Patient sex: M
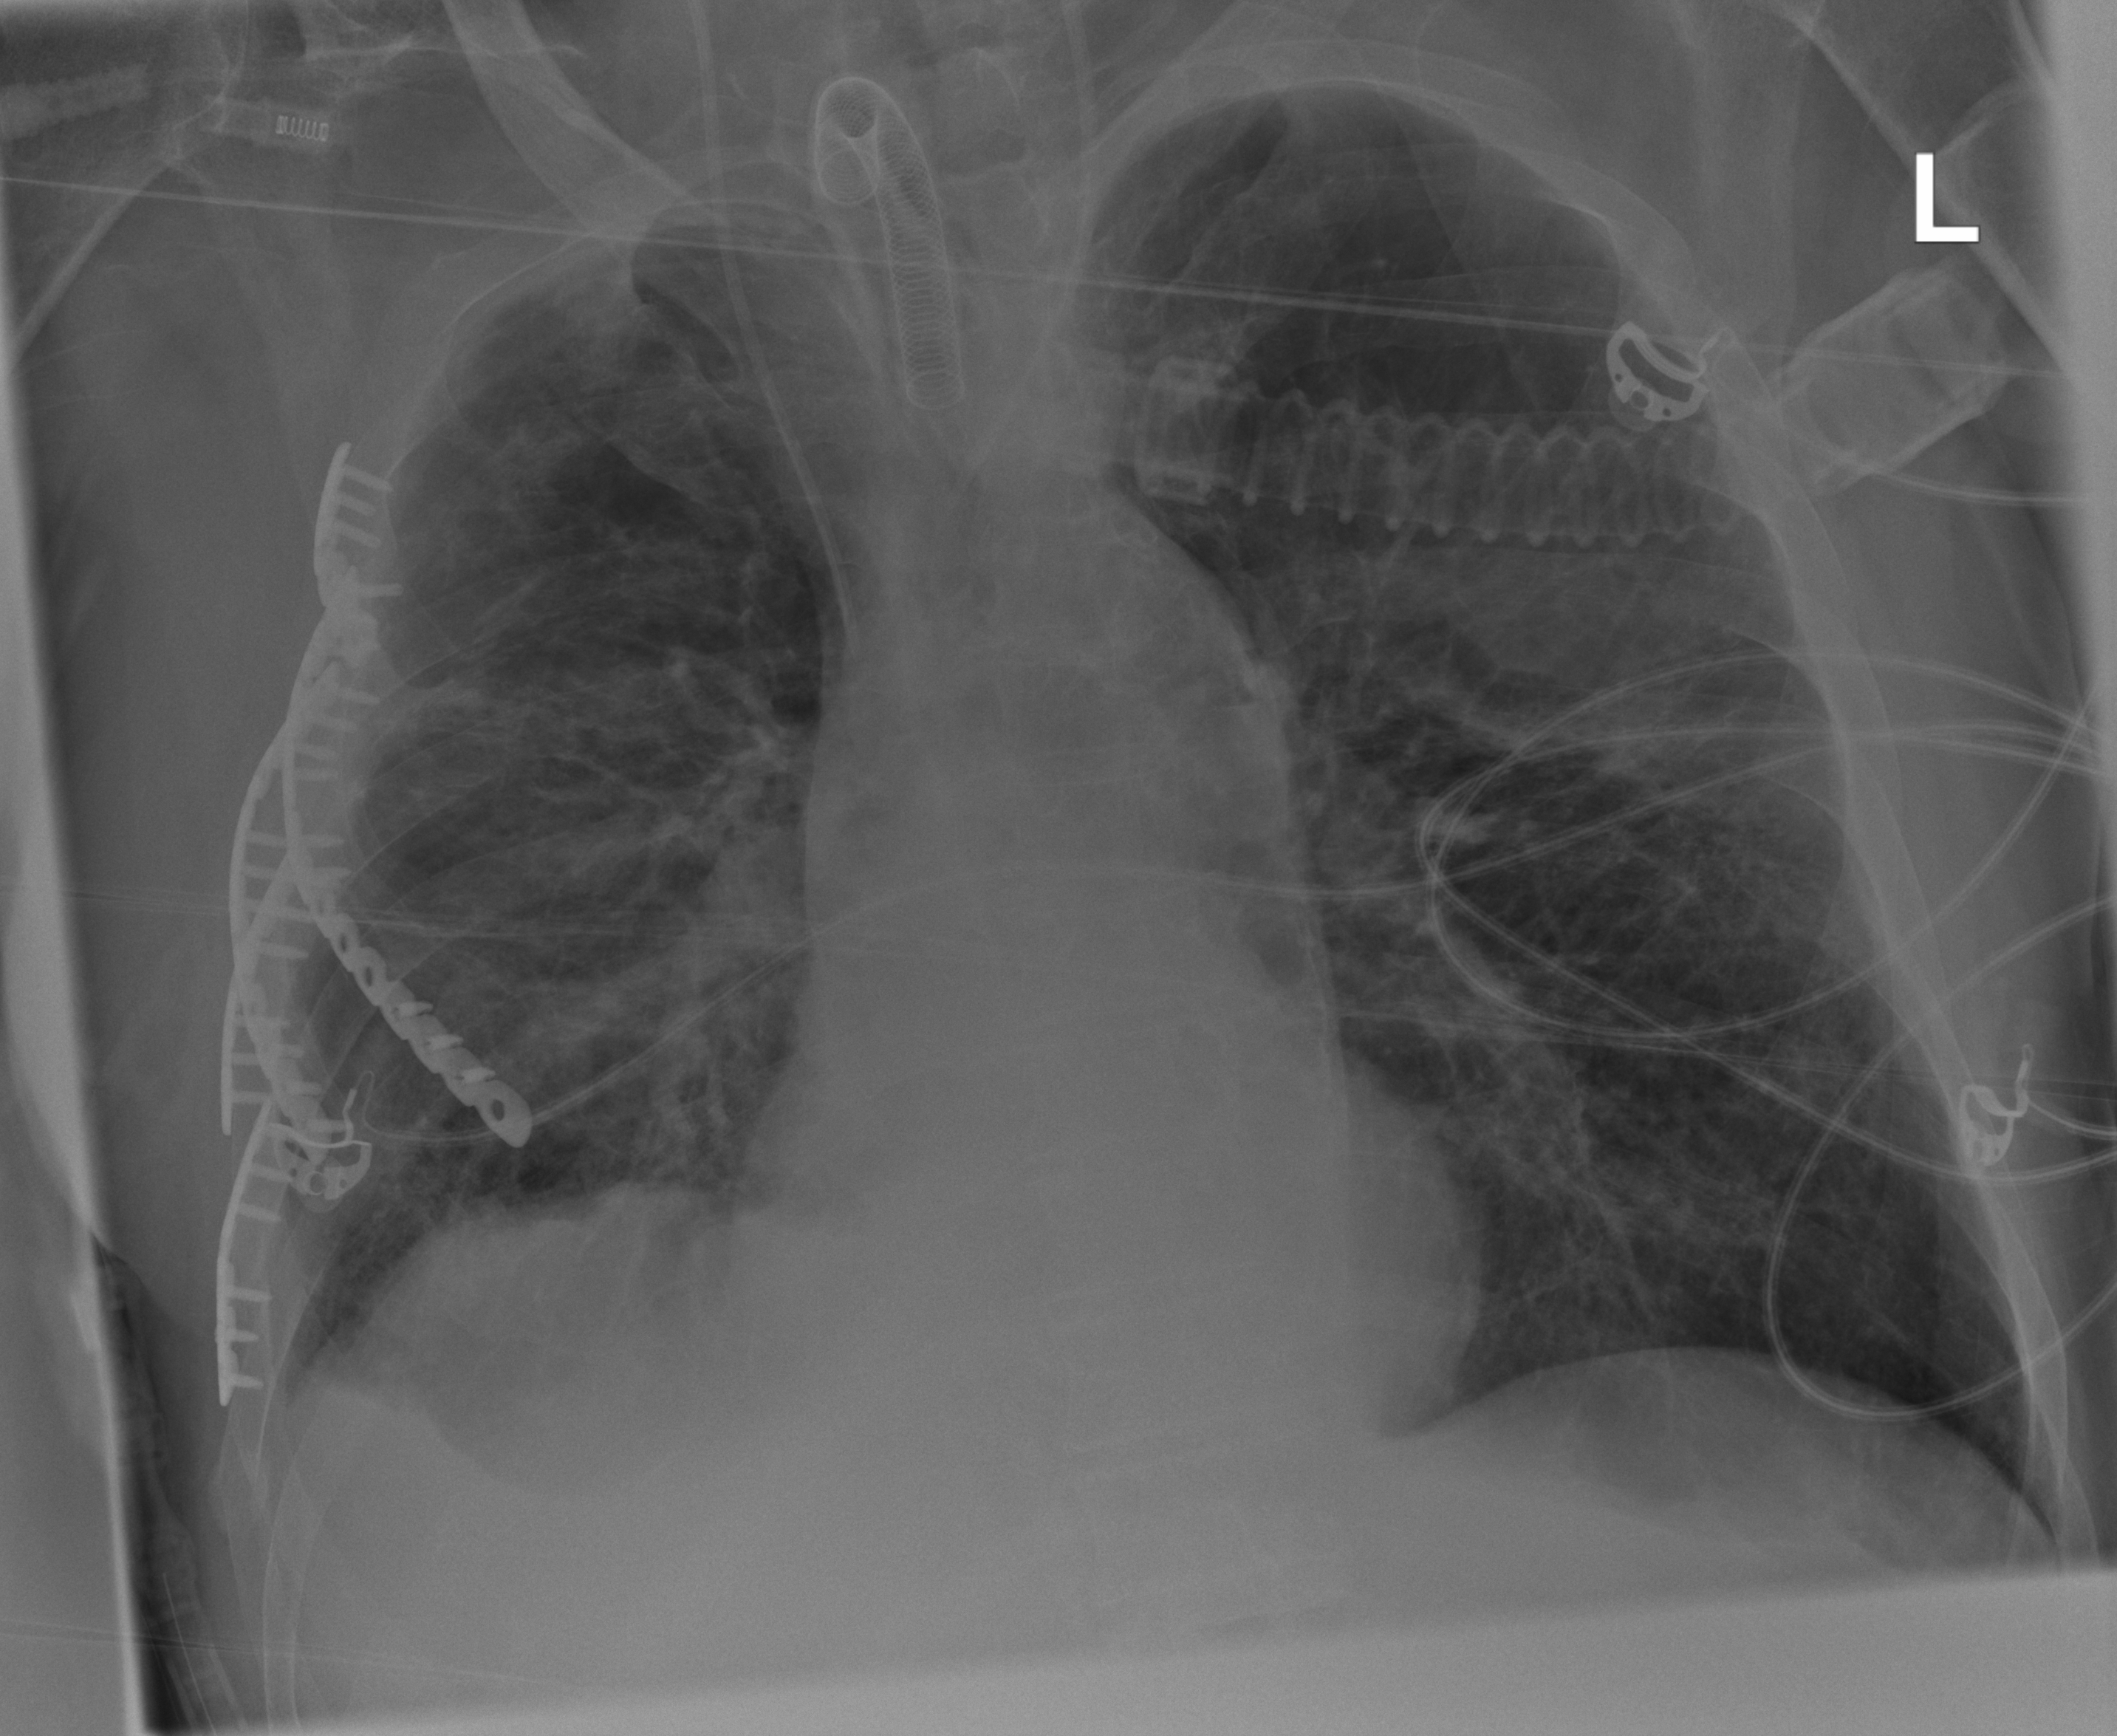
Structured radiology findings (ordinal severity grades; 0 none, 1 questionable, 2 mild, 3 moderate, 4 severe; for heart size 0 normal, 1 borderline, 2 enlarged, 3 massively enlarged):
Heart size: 0
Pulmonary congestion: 0
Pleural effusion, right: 2
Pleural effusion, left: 0
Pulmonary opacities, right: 3
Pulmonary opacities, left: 2
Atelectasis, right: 3
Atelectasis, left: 2